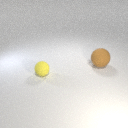
large brown rubber sphere to the right of small yellow rubber sphere